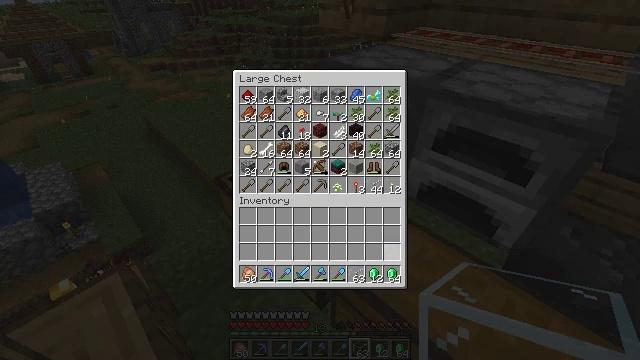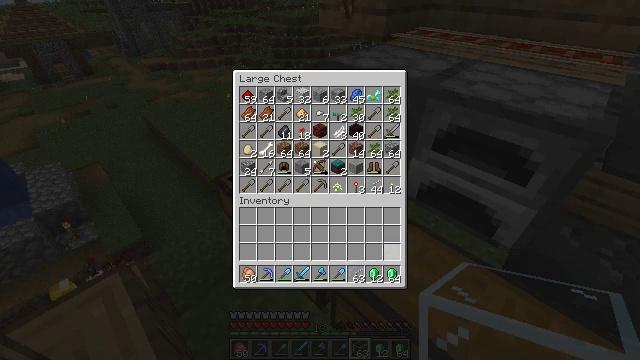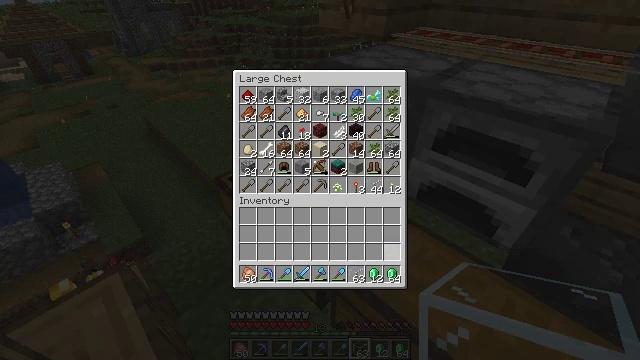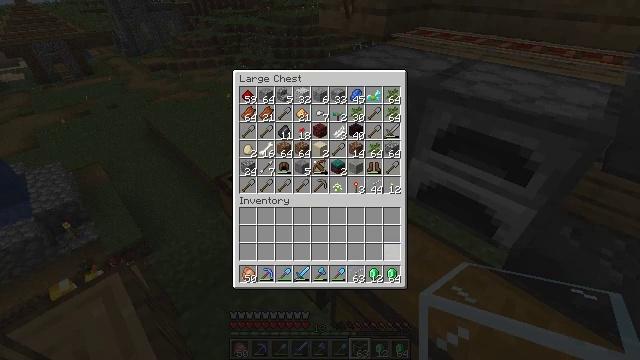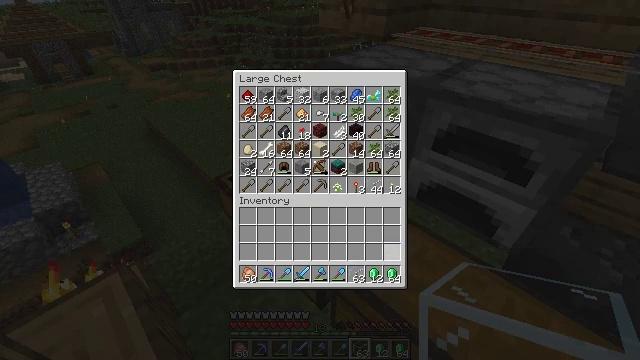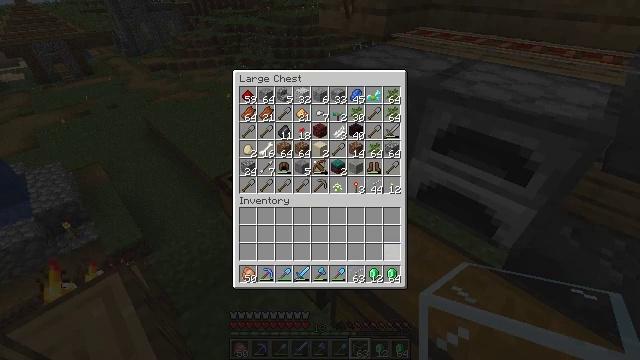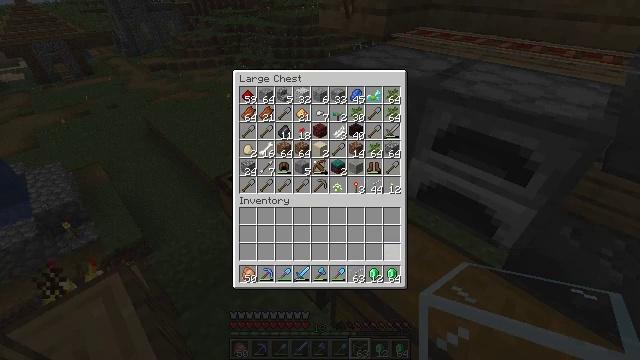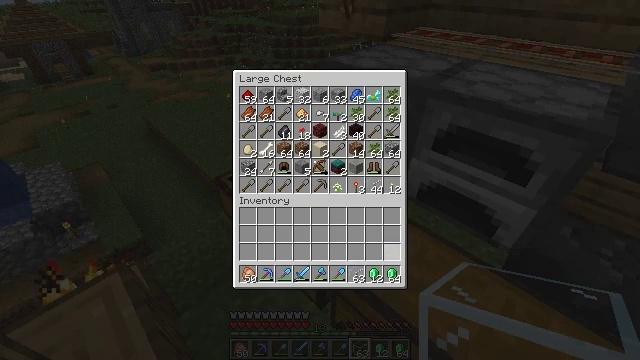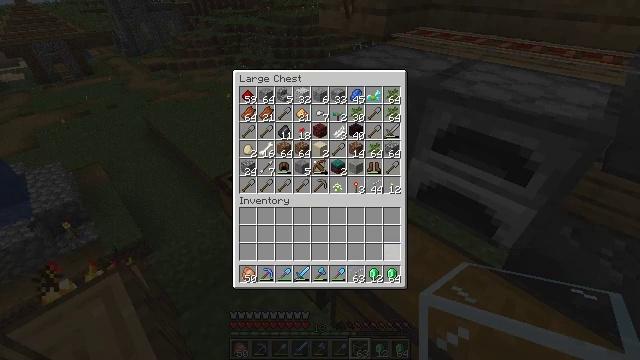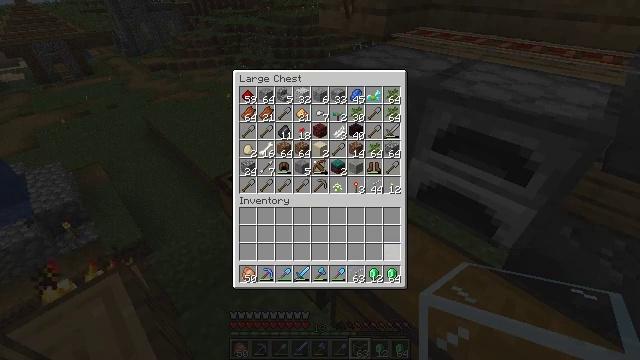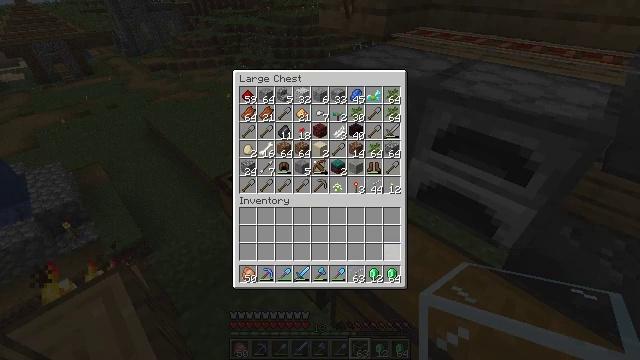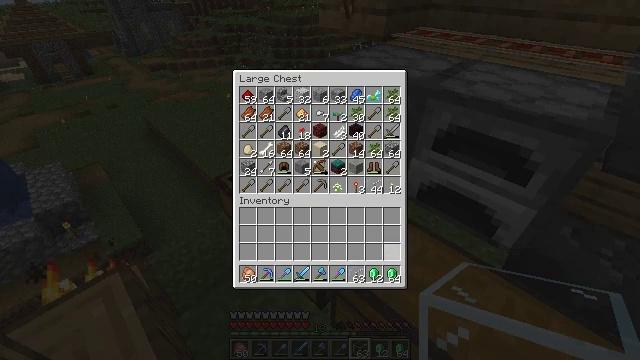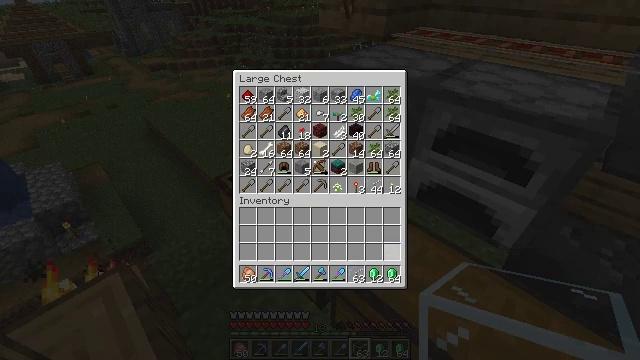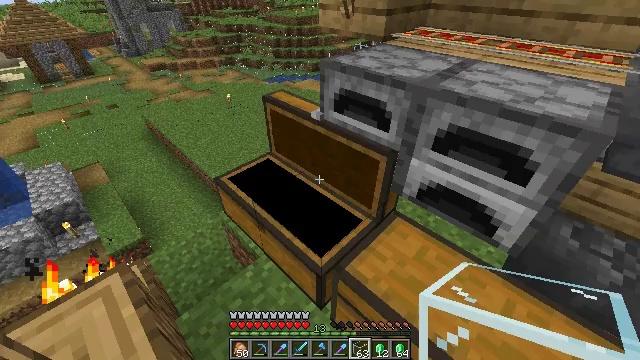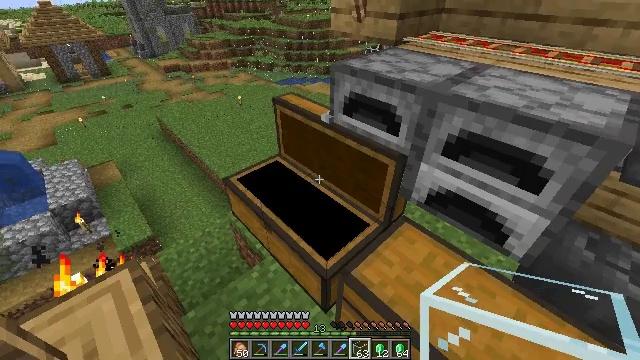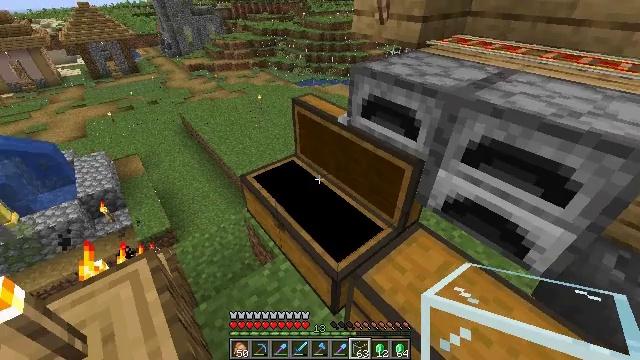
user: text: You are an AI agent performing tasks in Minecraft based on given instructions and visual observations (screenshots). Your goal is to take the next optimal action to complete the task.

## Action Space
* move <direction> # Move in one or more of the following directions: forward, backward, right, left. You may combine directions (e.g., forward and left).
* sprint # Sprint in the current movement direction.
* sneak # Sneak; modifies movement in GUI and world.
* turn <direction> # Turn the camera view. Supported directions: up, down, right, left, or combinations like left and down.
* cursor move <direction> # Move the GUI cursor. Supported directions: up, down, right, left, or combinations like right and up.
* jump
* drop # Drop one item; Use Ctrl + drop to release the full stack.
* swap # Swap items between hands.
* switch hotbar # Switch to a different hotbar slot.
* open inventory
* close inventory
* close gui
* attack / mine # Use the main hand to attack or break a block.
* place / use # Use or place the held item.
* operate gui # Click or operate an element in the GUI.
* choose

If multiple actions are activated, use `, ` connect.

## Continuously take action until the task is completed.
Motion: motion action
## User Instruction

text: Mine the glass to clear the view.
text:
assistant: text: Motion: sneak
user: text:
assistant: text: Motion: sneak
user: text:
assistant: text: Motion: sneak
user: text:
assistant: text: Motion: sneak
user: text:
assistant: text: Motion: sneak
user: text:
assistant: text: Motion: sneak
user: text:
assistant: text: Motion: no_op
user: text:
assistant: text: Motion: no_op
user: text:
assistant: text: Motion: no_op
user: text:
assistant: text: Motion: no_op
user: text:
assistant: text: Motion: no_op
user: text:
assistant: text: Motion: no_op
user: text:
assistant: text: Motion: no_op
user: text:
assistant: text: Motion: turn left, close gui
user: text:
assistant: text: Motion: turn left
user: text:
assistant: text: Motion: turn left
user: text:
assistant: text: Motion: turn left and down
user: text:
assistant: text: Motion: turn left and down
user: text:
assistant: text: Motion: turn down
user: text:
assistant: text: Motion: turn down
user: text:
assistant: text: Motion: no_op
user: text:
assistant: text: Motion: move forward, turn down
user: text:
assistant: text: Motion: move forward
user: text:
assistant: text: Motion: move forward
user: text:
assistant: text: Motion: move forward
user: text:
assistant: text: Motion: move forward
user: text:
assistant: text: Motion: move forward
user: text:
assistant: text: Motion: move forward, jump
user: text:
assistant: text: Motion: move forward, jump
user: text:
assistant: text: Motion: move forward, jump